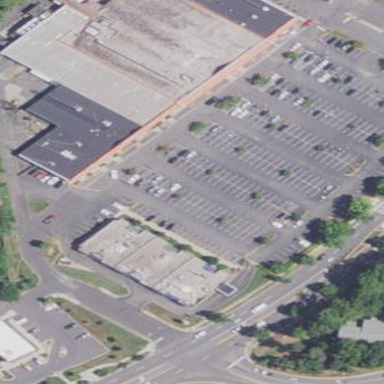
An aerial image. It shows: Retail area.